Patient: sex F, age 56
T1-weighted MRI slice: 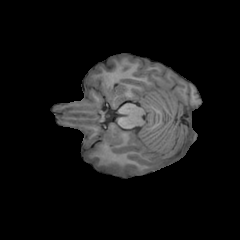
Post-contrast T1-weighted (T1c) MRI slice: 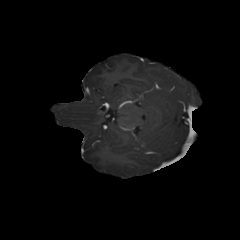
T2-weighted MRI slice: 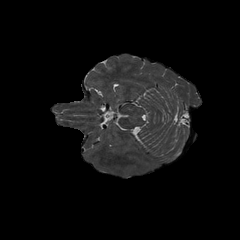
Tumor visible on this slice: no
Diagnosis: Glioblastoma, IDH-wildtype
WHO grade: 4